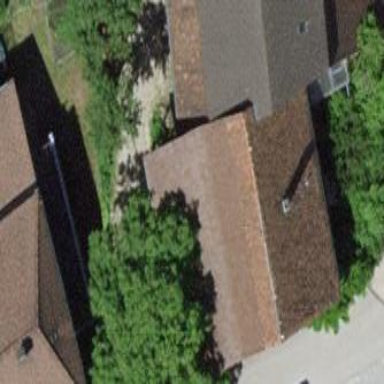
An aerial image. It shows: Farm building.